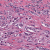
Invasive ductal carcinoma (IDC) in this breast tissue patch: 1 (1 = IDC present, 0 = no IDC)